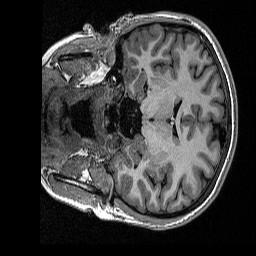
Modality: T1w
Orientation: coronal
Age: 20
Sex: female
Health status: healthy
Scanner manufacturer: siemens
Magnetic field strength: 1.5 T
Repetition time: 2.73 s
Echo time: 0.00357 s